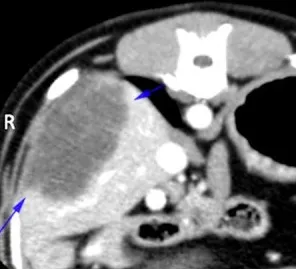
(E) Dorsal reconstruction contrast enhanced computed tomography image of the abdomen showing the cholangiocellular carcinoma (blue arrows).
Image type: radiology (ct)